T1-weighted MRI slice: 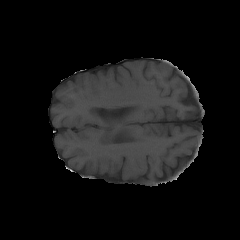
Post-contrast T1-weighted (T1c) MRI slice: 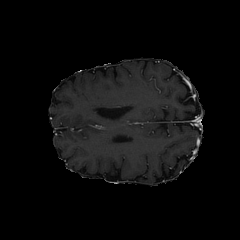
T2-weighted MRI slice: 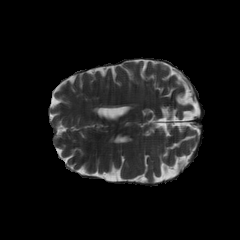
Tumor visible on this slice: no